九年级 · 度量几何学
在矩形 $A B C D$ 中, $A B=8, B C=6$. 点 $O$ 为对角线 $A C$ 上一点(不与 $A$ 重合), $\odot O$ 是以点 $O$ 为圆心, $A O$ 为半径的圆.当 $\odot O$ 与矩形各边的交点个数为 5 个时, 半径 $O A$ 的范围是 \$ \qquad \$
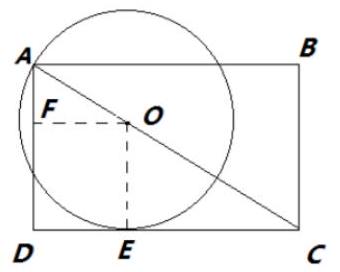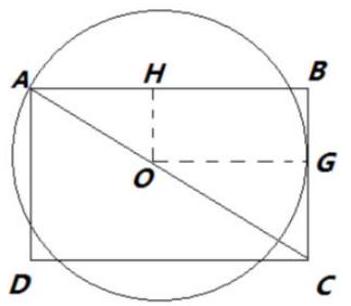
答案: $\frac{15}{4}<O A<\frac{40}{9}$.
解析: 根据题意可知, 点 $O$ 从 $A$ 沿着 $A C$ 移动, 当 $O$ 移动到如图 1 时,

即与 $C D$ 相切, $\odot O$ 与矩形各边的交点个数为 4 个,

当 $O$ 继续移动, 会出现 5 的交点的情况.

$\therefore$ 图 1 是一种临界情况,

分别过 $O$ 作 $C D, A D$ 的垂线段 $O E, O F$,

图1

$\because \odot O$ 与 $C D$ 相切, $O A=O E$,

$\because$ 四边形 $A B C D$ 是矩形,

$\angle D=90^{\circ}$,
又 $\because O F \perp A D, O E \perp C D$,

$\therefore O F / / C D$,

$\therefore \angle A O F=\angle O C E, \angle A F O=\angle O E C=\angle D=90^{\circ}$,

$\therefore \triangle A O F \sim \triangle A C D$,

$\therefore \frac{O C}{O E}=\frac{A C}{A D}$

在Rt $\triangle A C D$ 中, $A C=\sqrt{A D^{2}+C D^{2}}$,

$\because A D=B C=6, C D=A B=8$,

$\therefore A C=10$,

$\therefore O C=\frac{A C}{A D} \cdot O E=\frac{5}{3} O E, O E=O A$,

$A C=O A+O C=O A+\frac{5}{3} O E=O A+\frac{5}{3} O A=\frac{8}{3} O A$,

即 $A C=\frac{8}{3} O A, O A=\frac{15}{4} ，$

$\therefore \odot O$ 与矩形各边的交点个数为 5 个时, $O A>\frac{15}{4}$,

点 $O$ 继续移动到如图 2 时, 即与 $B C$ 相切,

$\odot O$ 与矩形各边的交点个数为 6 个, 在此之前的交点是 5 个,

$\therefore$ 图 2 又是一种临界情况,

分别过 $O$ 作 $B C, A B$ 的垂线段 $O G, O H$,

图2

$\because \odot O$ 与 $B C$ 相切, $O A=O G$,

又 $\because O G \perp B C, O H \perp A B$,

$\therefore O G / / A B$,

$\therefore \angle O A H=\angle C O G, \angle A H O=\angle O G C=\angle B=90^{\circ}$,

$\therefore \triangle O C G \backsim \triangle A C B$,
$\therefore \frac{O C}{O G}=\frac{A C}{A B}$

$O C=\frac{A C}{A B} \cdot O G=\frac{5}{4} O G=\frac{5}{4} O A$,

$A C=O A+O C=O A+\frac{5}{4} O A=\frac{9}{4} O A$,

即 $A C==\frac{9}{4} O A$, 得 $O A=\frac{40}{9}$,

$\therefore \odot O$ 与矩形各边的交点个数为 5 个时, $O A<\frac{40}{9}$,

综上, $\frac{15}{4}<O A<\frac{40}{9}$.

故本题答案为: $\frac{15}{4}<O A<\frac{40}{9}$.